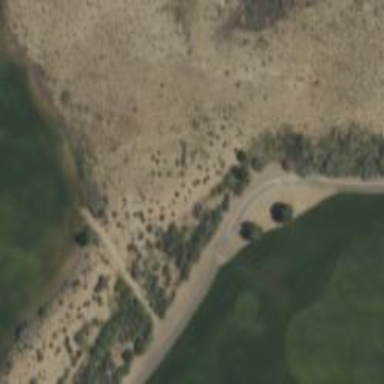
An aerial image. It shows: Footway that also serves as cartpath for golf carts.